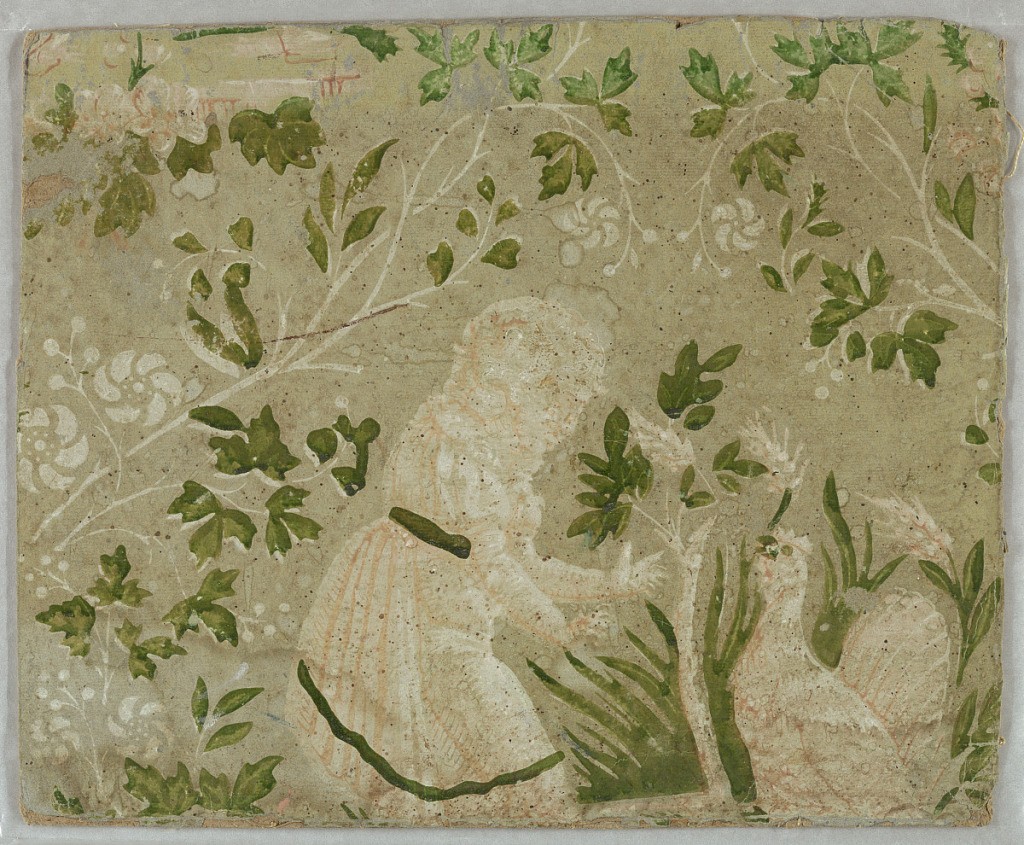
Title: Bandbox fragment
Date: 1800–1820
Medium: Block-printed paper on pasteboard support
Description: a,b) On pale green ground a little girl in pink dress feeding turkey amidst white floral vine with green leaves; c) Unconnected fragment of same paper,with turkey in his pride. Mounted on cardboard. Used by Katzenbach and Warren for Wallpaper "Farmington"